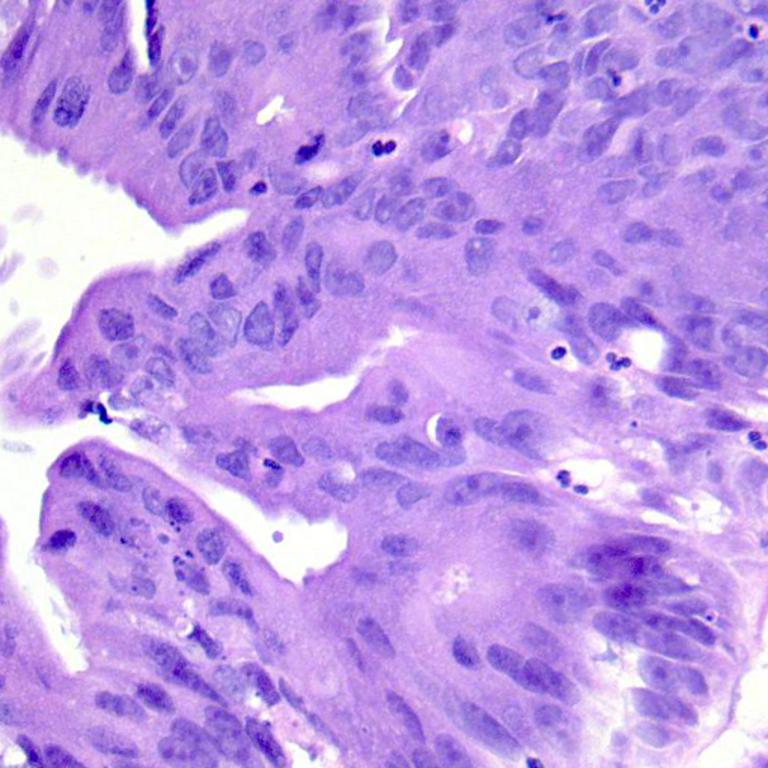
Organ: colon
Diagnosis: adenocarcinomas